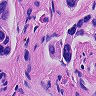
Metastatic tissue present: yes